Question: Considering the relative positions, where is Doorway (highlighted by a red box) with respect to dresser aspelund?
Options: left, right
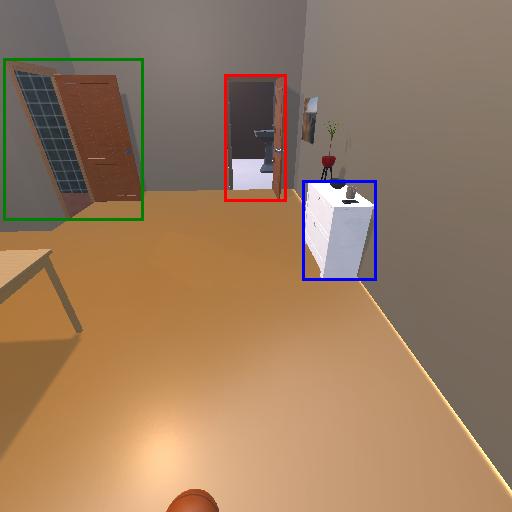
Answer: left